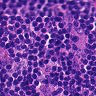
Metastatic tissue present: no